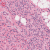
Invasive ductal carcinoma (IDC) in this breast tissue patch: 1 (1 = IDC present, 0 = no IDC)